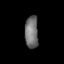
Tissue: skin
Cell type: Epithelial cells
Senescence score: 0.8921
Nuclear area (px): 424
Mean DAPI intensity: 113.351